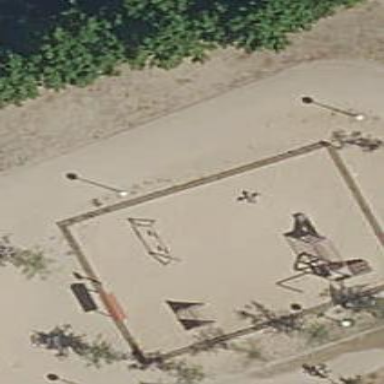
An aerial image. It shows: Playground area for leisure activities on the land.